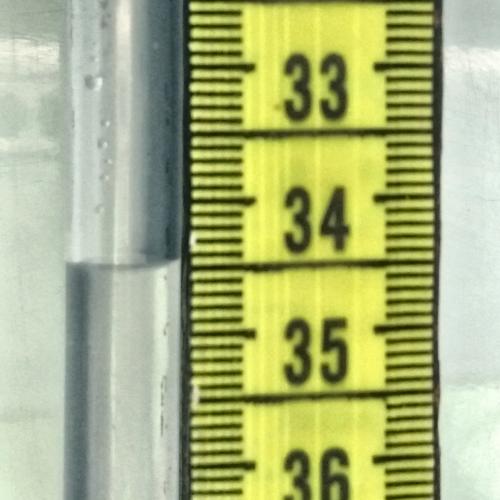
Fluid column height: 34.5 cm